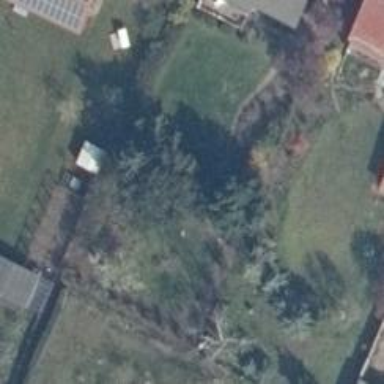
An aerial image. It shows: Single tag "natural: tree."